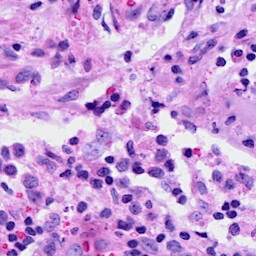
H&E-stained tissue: Breast